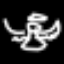
Label: angel